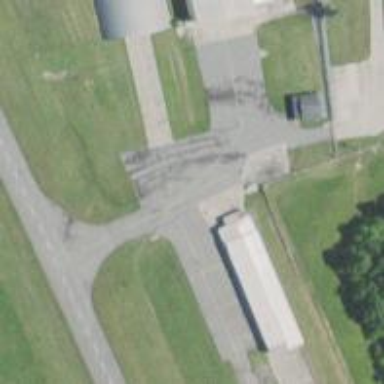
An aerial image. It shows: View of taxiway at the airport.